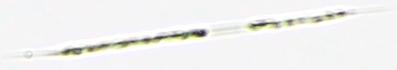
Label: Rhizosolenia